Question: I'm trying to set the last modified filter in a azure data factory dataset dynamically.
I'm using the following expression:
@formatDateTime(adddays(utcnow(),-2),'yyyy-mm-ddThh:mm:ss.fffZ')

I'm getting the following error:
> Activity Copy1 failed: Failure happened on 'Source' side. ErrorCode=UserErrorInvalidValueInPayload,'Type=Microsoft.DataTransfer.Common.Shared.HybridDeliveryException,Message=Failed to convert the value in 'modifiedDatetimeStart' property to 'System.Nullable'1[[System.DateTime, mscorlib, Version=4.0.0.0, Culture=neutral, PublicKeyToken=b77a5c561934e089]]' type. Please make sure the payload structure and value are correct.,Source=Microsoft.DataTransfer.DataContracts,''Type=System.Reflection.TargetInvocationException,Message=Exception has been thrown by the target of an invocation.,Source=mscorlib,''Type=System.FormatException,Message=The DateTime represented by the string is not supported in calendar System.Globalization.GregorianCalendar.,Source=mscorlib,'
I'm also not able to preview the data with this filter. I guess something is wrong here. Any ideas?
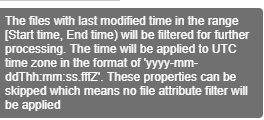
Answer: Actually the following commands are tested & working after publish & trigger:
@utcnow()
@adddays(utcnow(),-2)
It's the preview functionality in the front end that is not able to deal with the expressions. This will hopefully be solved by Microsoft.